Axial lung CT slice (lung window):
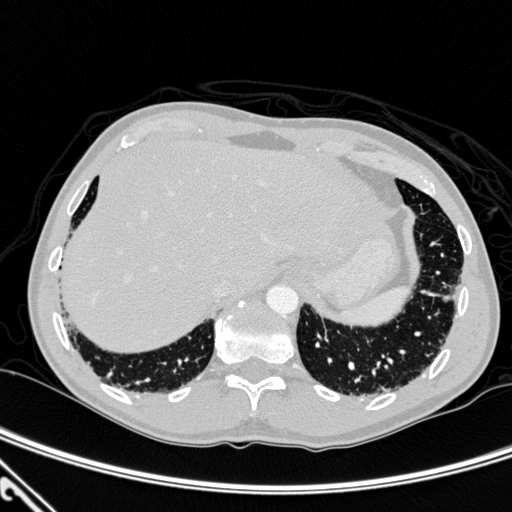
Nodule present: yes
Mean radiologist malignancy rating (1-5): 3